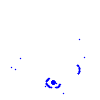
Particle: kaon